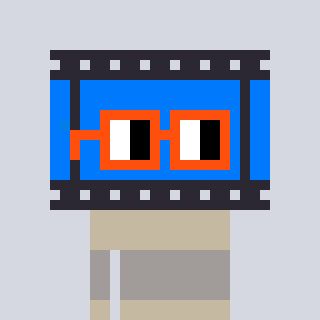
a pixel art character with square orange glasses, a film strip-shaped head and a bege-colored body on a cool background